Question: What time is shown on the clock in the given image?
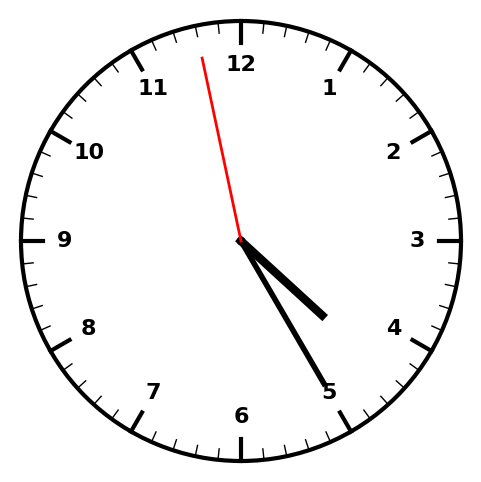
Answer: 04:24:58